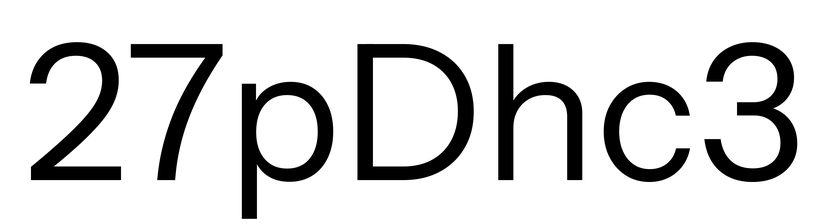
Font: InstrumentSans_Regular